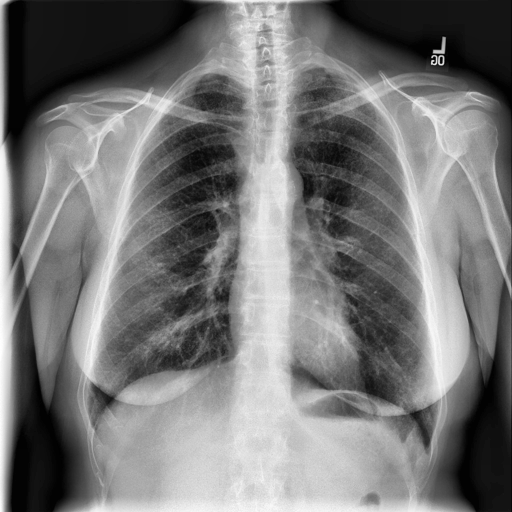
Finding: NORMAL